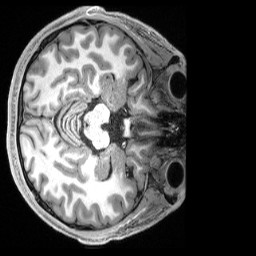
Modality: T1w
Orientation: axial
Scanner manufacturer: siemens
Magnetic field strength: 3 T
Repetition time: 2.5 s
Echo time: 0.00231 s